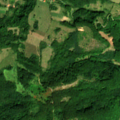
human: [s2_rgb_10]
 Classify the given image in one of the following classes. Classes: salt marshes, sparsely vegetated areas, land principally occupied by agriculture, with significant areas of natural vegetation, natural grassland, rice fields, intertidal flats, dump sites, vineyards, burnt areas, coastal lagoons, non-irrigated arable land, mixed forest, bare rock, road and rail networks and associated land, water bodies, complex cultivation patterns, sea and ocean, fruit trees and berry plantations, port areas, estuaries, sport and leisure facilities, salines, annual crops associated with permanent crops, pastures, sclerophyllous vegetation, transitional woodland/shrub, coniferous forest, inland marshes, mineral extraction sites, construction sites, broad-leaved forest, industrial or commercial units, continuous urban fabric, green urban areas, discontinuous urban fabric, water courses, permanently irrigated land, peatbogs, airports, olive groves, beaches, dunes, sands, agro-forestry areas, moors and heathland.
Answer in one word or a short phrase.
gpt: land principally occupied by agriculture, with significant areas of natural vegetation, broad-leaved forest